Question: In my iOS app I have a 3D object created with cocos3d.
It's moving correctly around x and y axes. But it does not want to move around z!
Picture shows how it moves with the black arrows, and how it doesn't with red ones.

code from scene.m
'''
-(void) touchEvent: (uint) touchType at: (CGPoint) touchPoint
{
switch (touchType) {
case kCCTouchBegan:
break;
case kCCTouchMoved:
[self rotateMainNodeFromSwipeAt: touchPoint];
break;
case kCCTouchEnded:
break;
default:
break;
}
// For all event types, remember where the touchpoint was, for subsequent events.
_lastTouchEventPoint = touchPoint;
}
#define kSwipeScale 0.6
-(void) rotateMainNodeFromSwipeAt: (CGPoint) touchPoint
{
CC3Camera *camera = self.activeCamera;
// Get the direction and length of the movement since the last touch move event,
// in 2D screen coordinates. The 2D rotation axis is perpendicular to this movement.
CGPoint swipe2d = ccpSub(touchPoint, _lastTouchEventPoint);
CGPoint axis2d = ccpPerp(swipe2d);
// Project the 2D axis into a 3D axis by mapping the 2D X & Y screen coords
// to the camera's rightDirection and upDirection, respectively.
CC3Vector axis = CC3VectorAdd(CC3VectorScaleUniform(camera.rightDirection, axis2d.x),
CC3VectorScaleUniform(camera.upDirection, axis2d.y));
//CC3Vector axis = CC3VectorScaleUniform(camera.upDirection, axis2d.y);
GLfloat angle = ccpLength(swipe2d) * kSwipeScale;
// Rotate the node under direct finger control, by directly rotating by the angle
// and axis determined by the swipe.
[self.modelNode rotateByAngle:angle aroundAxis:axis];
}
'''
Why it does not want to move around z axes?
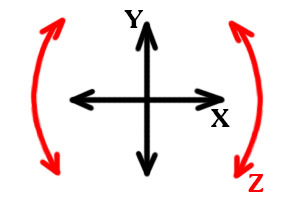
Answer: Do you mean you want to rotate the node around the Z-axis of the camera? If so, the 'axis' that you are deriving above (which is the same as code from 'CC3DemoMashUpScene'), uses the camera's 'rightDirection' and 'upDirection' to create an 'axis' that is perpendicular to the Z-axis of the camera, by definition. The 'rightDirection' and 'upDirection' define a plane that is perpendicular to the direction the camera is pointing, so any linear combination of these vectors will result in a vector that lies in that plane.
To create rotation around the Z-axis, the 'axis' must contain some Z component. The camera's 'forwardDirection' can provide this Z-axis component. For the very simple example of rotating around the camera's Z-axis, try setting the 'axis' as:
'''
CC3Vector axis = CC3VectorScaleUniform(cam.forwardDirection, axis2d.x);
'''
or some combination of 'axis2d.x' and 'axis2d.y'.